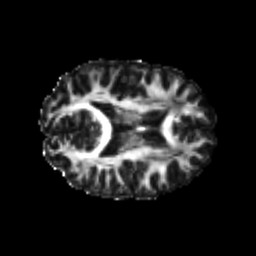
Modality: FA
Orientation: axial
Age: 22
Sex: female
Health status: healthy
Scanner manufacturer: philips
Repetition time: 7.389 s
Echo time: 0.08599 s